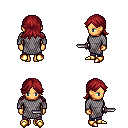
a pixel art fantasy rpg character, female body template, human, tanned skin, chain mail, magenta pants, brunette loose hair, gold boots, dagger, four views (front, back, left, right), 2x2 character sprite sheet, small pixel art, hard edges, no anti-aliasing